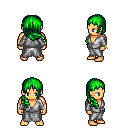
a pixel art fantasy rpg character, male body template, human, tanned skin, white robe, teal pants, green right-swept hairstyle, bracelets, four views (front, back, left, right), 2x2 character sprite sheet, small pixel art, hard edges, no anti-aliasing